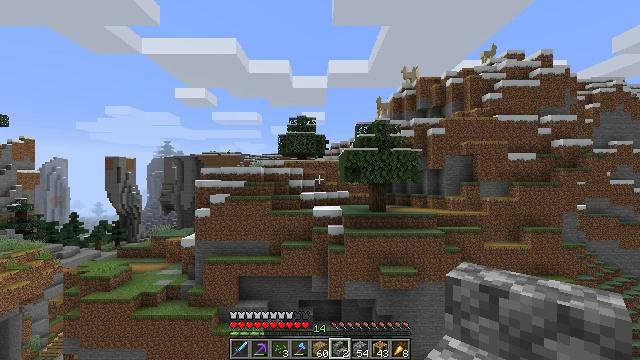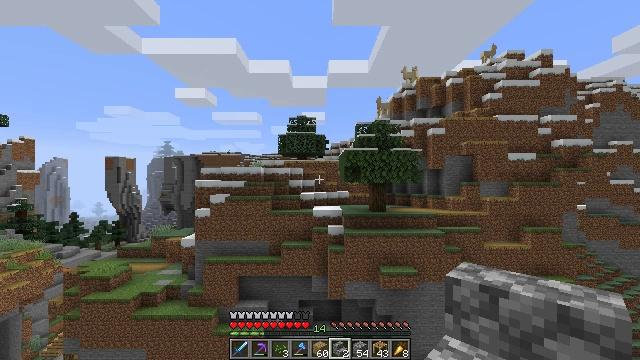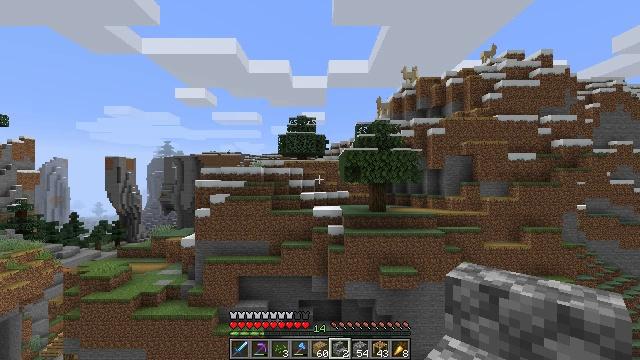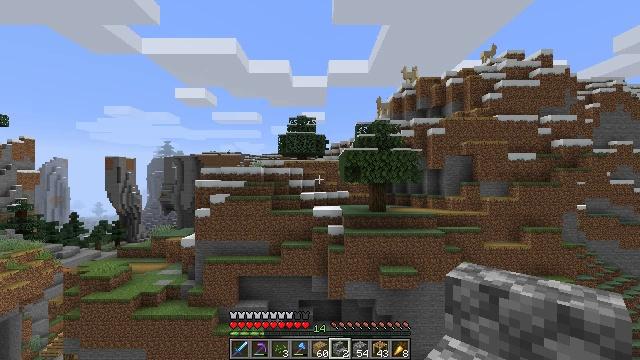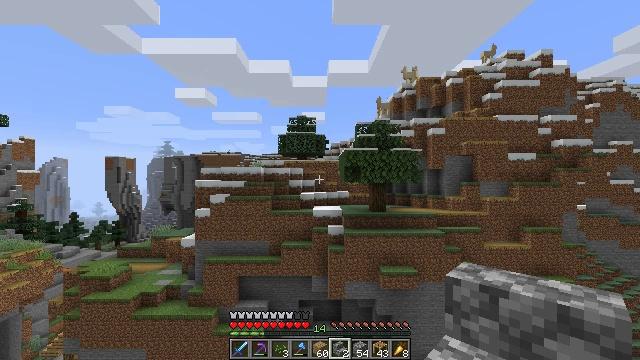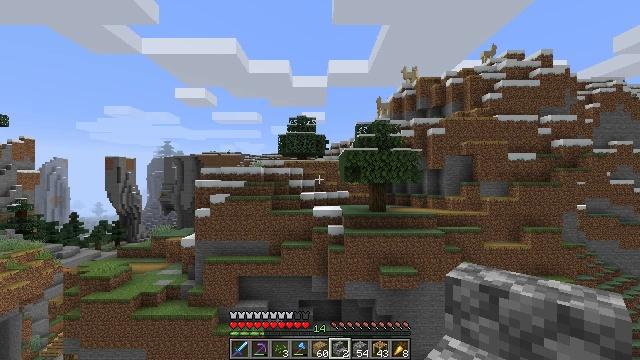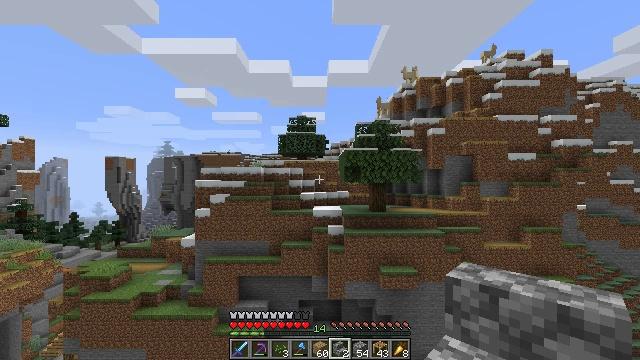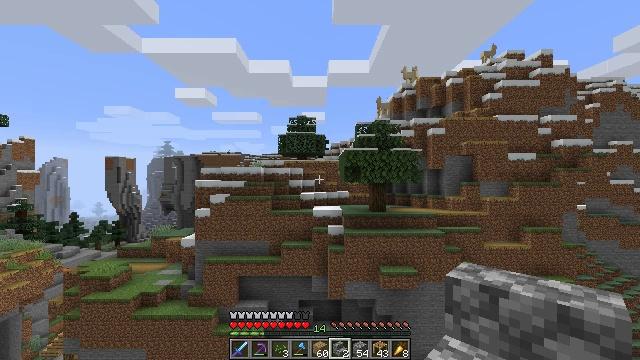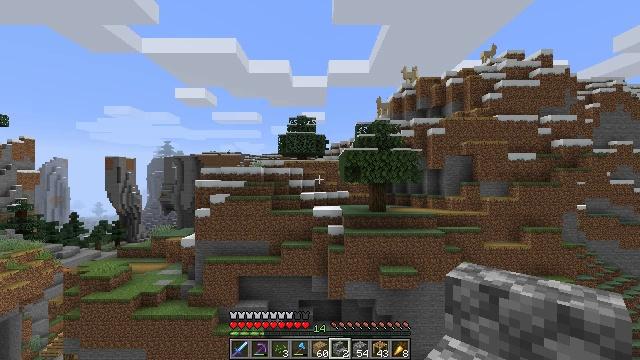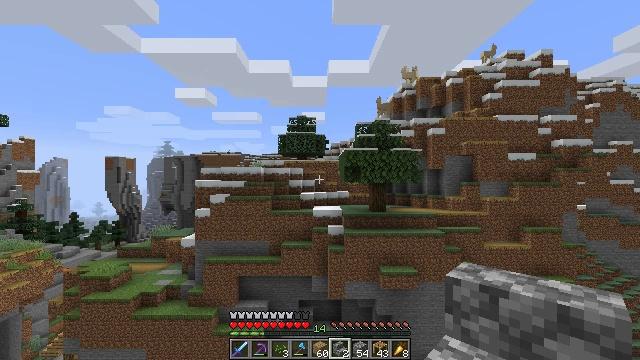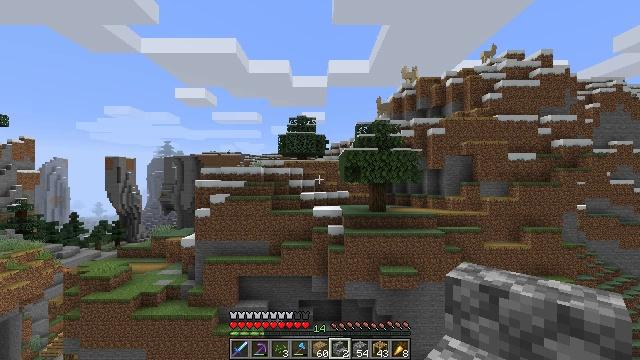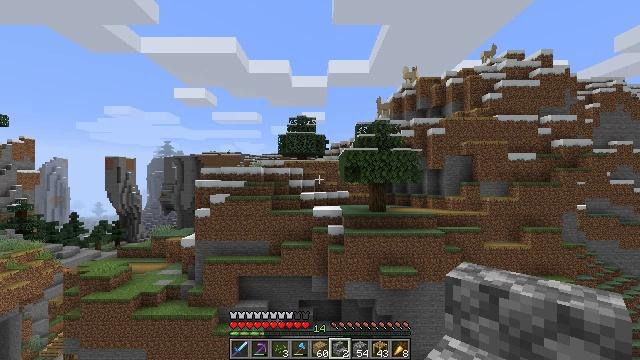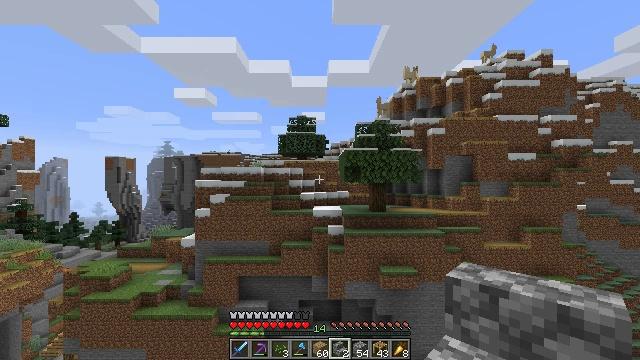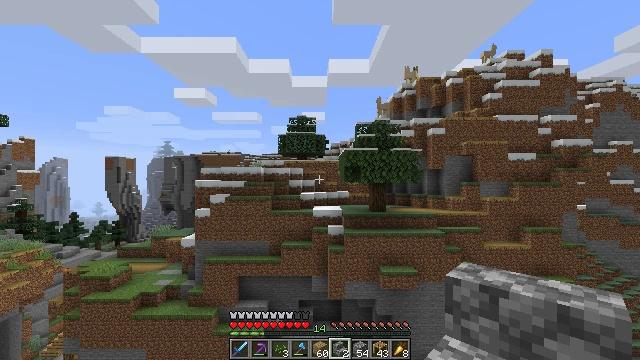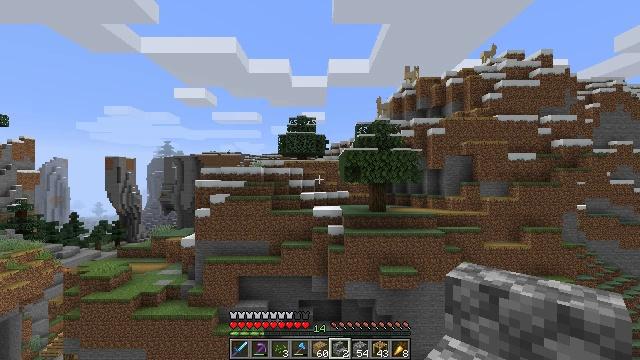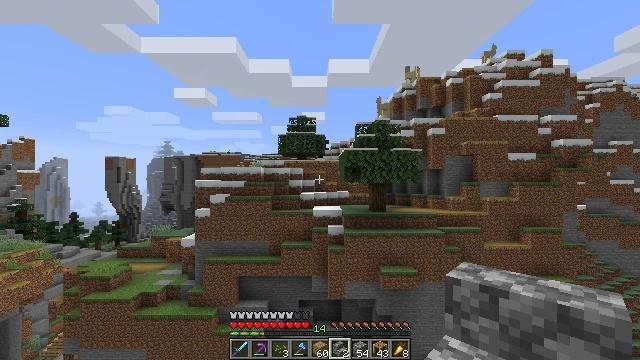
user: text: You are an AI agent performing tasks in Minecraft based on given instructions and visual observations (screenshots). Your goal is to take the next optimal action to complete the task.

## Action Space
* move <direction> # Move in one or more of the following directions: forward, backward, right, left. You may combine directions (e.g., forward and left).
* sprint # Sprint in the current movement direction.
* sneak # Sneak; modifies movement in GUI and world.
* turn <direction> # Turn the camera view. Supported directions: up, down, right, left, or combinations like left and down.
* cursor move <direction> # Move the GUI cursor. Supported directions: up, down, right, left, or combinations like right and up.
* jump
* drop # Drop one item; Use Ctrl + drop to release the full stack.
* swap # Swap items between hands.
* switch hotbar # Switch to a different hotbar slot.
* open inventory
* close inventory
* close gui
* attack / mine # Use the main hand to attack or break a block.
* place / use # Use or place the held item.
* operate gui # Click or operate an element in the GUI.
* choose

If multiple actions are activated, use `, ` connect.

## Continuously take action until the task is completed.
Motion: motion action
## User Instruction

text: Mine scaffolding to move it.
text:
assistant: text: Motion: no_op
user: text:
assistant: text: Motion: no_op
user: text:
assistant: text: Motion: no_op
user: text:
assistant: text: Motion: no_op
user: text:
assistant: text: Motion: no_op
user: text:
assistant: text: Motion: no_op
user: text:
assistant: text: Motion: no_op
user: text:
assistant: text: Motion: no_op
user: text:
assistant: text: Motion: no_op
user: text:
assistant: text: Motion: no_op
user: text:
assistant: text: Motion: no_op
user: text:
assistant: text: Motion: no_op
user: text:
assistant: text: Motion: no_op
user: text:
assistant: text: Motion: no_op
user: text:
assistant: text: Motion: no_op
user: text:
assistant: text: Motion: no_op
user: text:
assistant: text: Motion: no_op
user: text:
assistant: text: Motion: no_op
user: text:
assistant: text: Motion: no_op
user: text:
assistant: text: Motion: no_op
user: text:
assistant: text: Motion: no_op
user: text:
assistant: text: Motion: no_op
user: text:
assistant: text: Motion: no_op
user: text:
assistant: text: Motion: no_op
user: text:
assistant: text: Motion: no_op
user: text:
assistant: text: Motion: no_op
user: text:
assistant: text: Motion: no_op
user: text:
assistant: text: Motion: no_op
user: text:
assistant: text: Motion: no_op
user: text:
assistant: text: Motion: no_op